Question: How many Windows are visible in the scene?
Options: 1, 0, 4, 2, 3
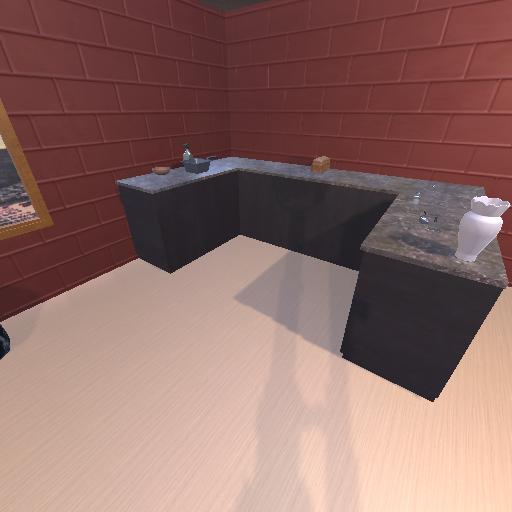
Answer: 1